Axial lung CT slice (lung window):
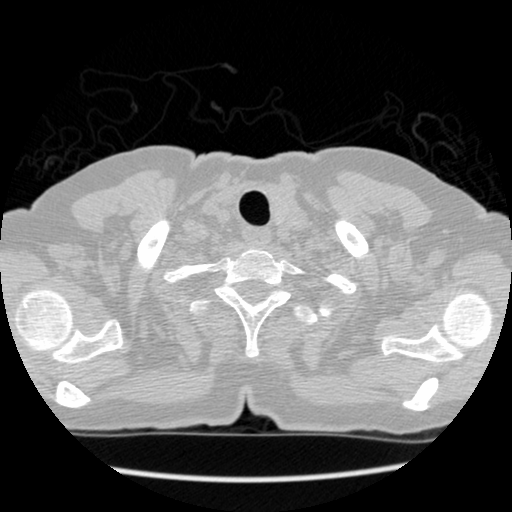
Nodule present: no